Question: I have a 'UITableView' that I have given a 'headerView' that has a green background. I have also given the 'UITableView' that same green background color so that when the 'tableView' is pulled down it feels like a seemless color above the 'tableView'. Works perfectly.
The problem is my 'tableView' only has 4 rows, and below that it shows the green color again.

'tableView'
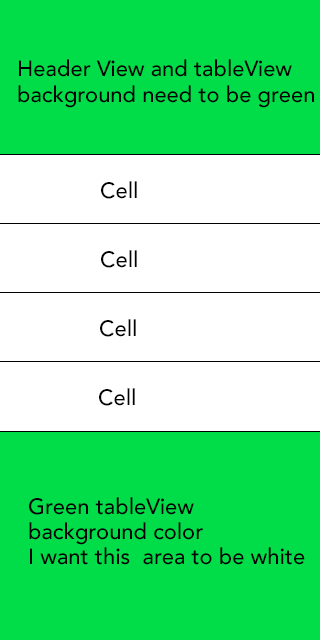
Answer: You can add an extra top view, same as in <URL>:
'''
CGRect frame = self.tableView.bounds;
frame.origin.y = -frame.size.height;
UIView *bgView = [[UIView alloc] initWithFrame:frame];
bgView.backgroundColor = [UIColor greenColor];
[self.tableView insertSubview:bgView atIndex:0];
'''